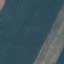
Label: AnnualCrop